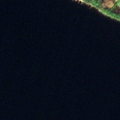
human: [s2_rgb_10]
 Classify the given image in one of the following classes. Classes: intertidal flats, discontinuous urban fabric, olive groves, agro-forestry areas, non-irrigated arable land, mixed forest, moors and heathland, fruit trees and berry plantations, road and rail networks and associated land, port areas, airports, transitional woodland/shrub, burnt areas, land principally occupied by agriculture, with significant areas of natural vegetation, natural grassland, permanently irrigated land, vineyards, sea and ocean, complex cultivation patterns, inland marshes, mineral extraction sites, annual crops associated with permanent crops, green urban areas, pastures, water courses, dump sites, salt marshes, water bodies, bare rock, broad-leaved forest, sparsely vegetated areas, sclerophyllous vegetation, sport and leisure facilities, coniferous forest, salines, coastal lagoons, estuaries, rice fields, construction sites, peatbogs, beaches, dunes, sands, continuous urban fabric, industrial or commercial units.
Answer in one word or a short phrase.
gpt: transitional woodland/shrub, water bodies